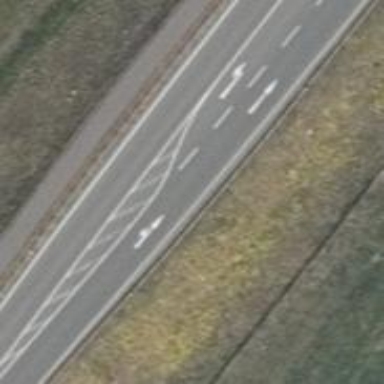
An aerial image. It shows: Asphalt road with primary classification. It features embankment along its route.